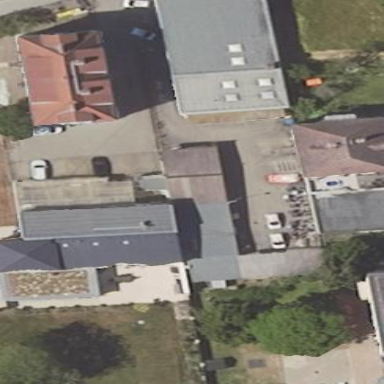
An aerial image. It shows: Shed building.